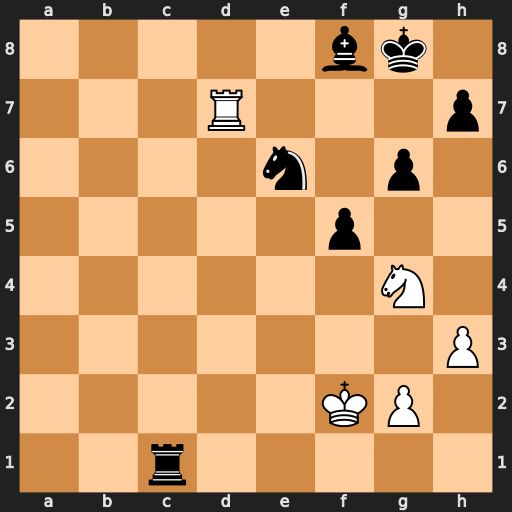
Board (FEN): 5bk1/3R3p/4n1p1/5p2/6N1/7P/5KP1/2r5
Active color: w
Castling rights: -
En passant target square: -
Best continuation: Nf6+ Kh8 Rxh7#